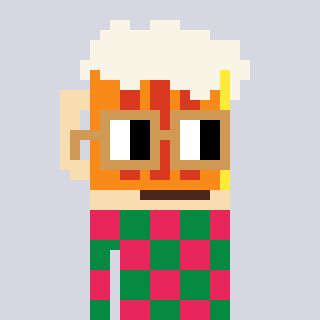
a pixel art character with square brown glasses, a beer-shaped head and a green-colored body on a cool background